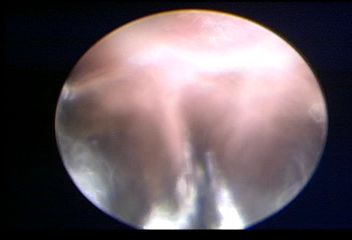
Modality: WLC
Class: Normal mucosa
Bladder cancer association: No